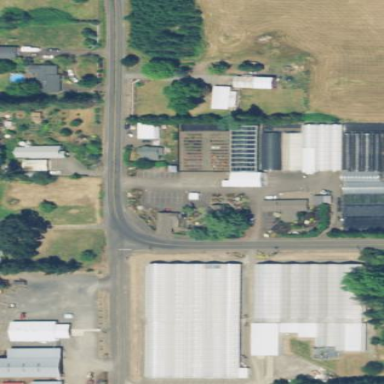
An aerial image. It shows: Area dedicated to greenhouse horticulture.